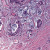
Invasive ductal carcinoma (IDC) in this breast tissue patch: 1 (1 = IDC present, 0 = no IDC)